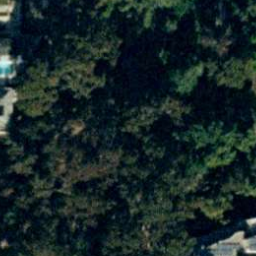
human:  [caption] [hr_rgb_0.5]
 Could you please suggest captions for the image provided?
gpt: There is a dense forest with some plants in the shadow .

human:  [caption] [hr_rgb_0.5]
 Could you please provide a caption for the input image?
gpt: This is a forest with lots of green plants in the shadow .

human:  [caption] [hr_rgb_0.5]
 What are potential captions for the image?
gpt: This is a dense forest with dark green plants .

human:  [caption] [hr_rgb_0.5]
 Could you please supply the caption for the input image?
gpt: A dense forest with lots of green plants .

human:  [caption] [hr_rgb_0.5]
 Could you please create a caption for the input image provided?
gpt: A dense forest with dark green plants .